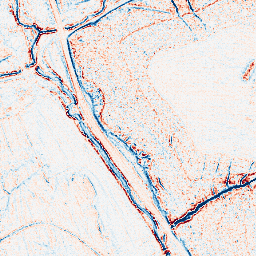
Category: edge_preserving
Decomposition family: anisotropic_diffusion
Decomposition parameters: iterations: 10
kappa: 50
gamma: 0.05
Upsampling method: sinc_blackman
Upsampling parameters: scale: 2
kernel_size: 4
Upsampling scale: 2